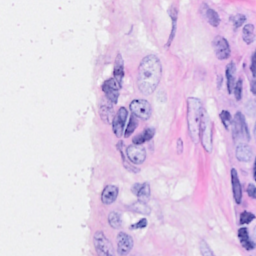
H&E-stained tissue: Breast